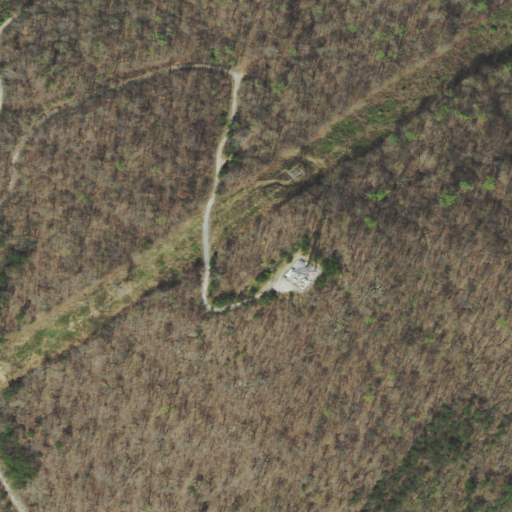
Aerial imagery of mountain in Tennessee named Queener Hill containing only deciduous forest